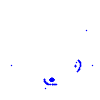
Particle: pion